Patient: sex M, age 64
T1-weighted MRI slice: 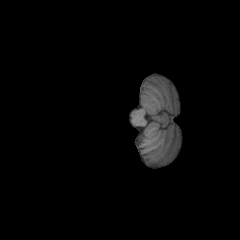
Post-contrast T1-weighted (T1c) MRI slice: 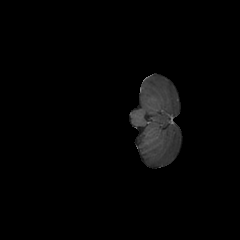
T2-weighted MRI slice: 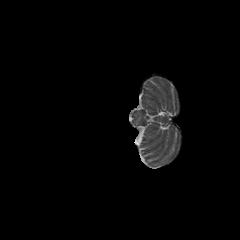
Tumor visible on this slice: no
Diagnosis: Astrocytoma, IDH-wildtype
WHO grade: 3